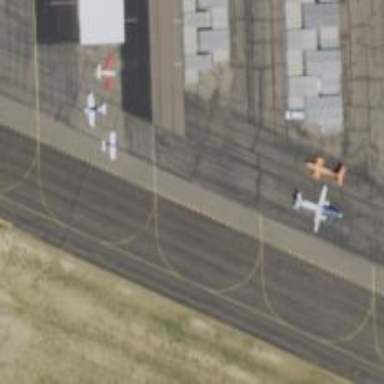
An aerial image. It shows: Image of taxiway at airport.